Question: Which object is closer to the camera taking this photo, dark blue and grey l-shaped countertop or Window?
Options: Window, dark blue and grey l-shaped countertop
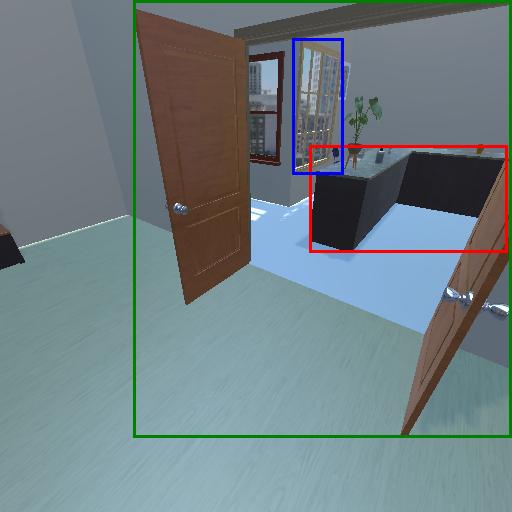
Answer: Window